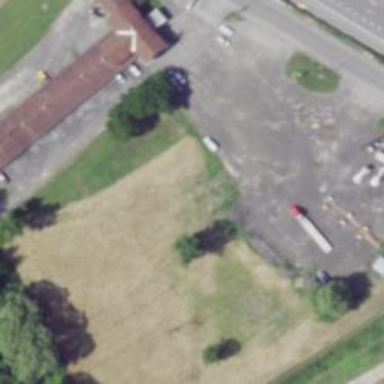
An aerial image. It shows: Motel building.